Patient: sex M, age 50
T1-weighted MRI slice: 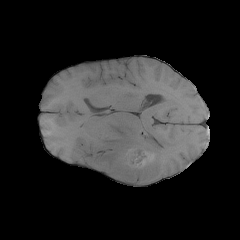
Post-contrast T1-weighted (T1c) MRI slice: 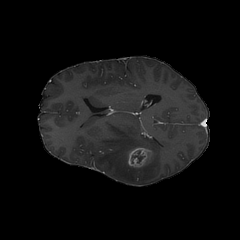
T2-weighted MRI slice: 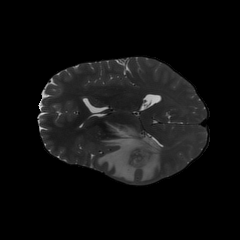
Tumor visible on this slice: yes
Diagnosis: Glioblastoma, IDH-wildtype
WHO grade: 4